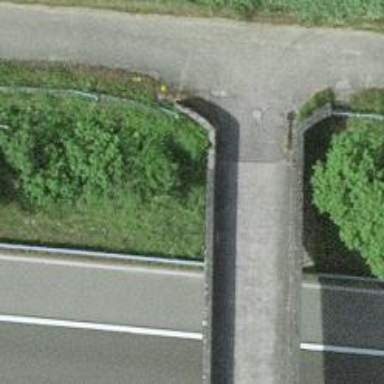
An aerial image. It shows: Paved service road on bridge with grade1 tracktype.